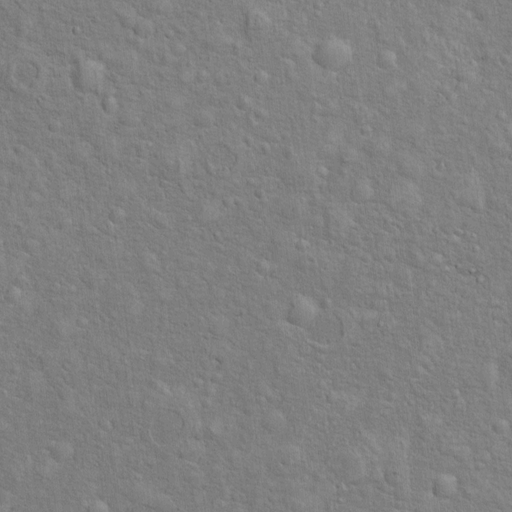
Classes present: Background